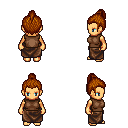
a pixel art fantasy rpg character, female body template, human, tanned skin, brown sleeveless shirt, robe skirt, brunette short topknot hairstyle, four views (front, back, left, right), 2x2 character sprite sheet, small pixel art, hard edges, no anti-aliasing